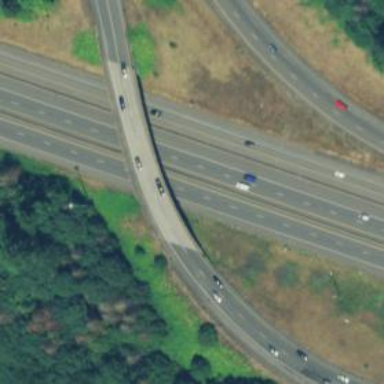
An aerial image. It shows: Connector bridge over motorway link.